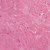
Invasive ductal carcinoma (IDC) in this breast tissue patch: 0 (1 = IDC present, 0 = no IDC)